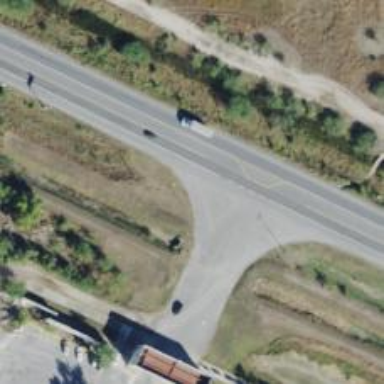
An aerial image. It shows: Trunk link highway.